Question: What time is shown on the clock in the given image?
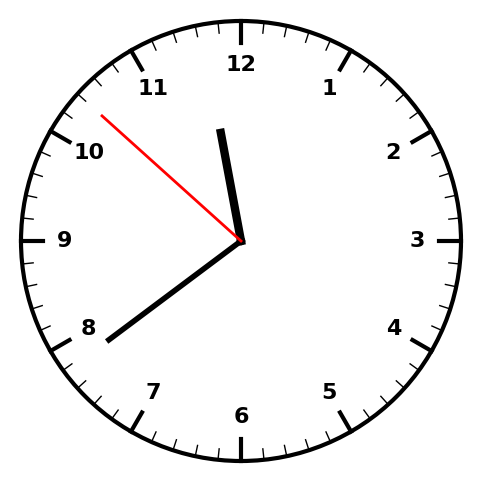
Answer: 11:38:52